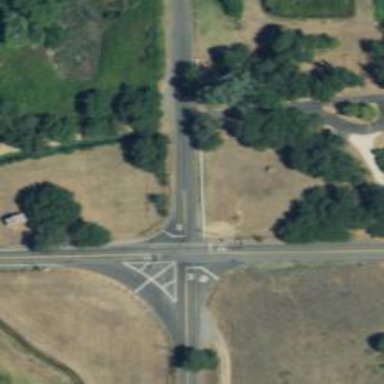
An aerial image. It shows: Stop road.